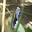
Label: 1